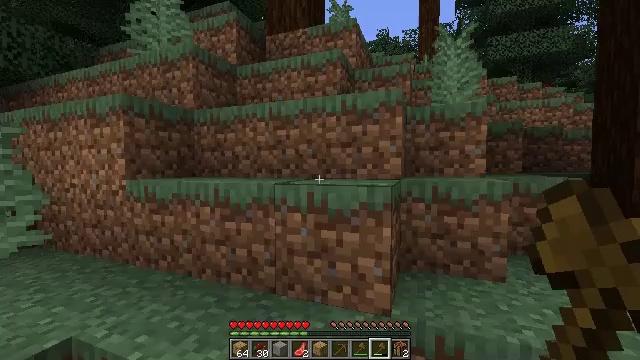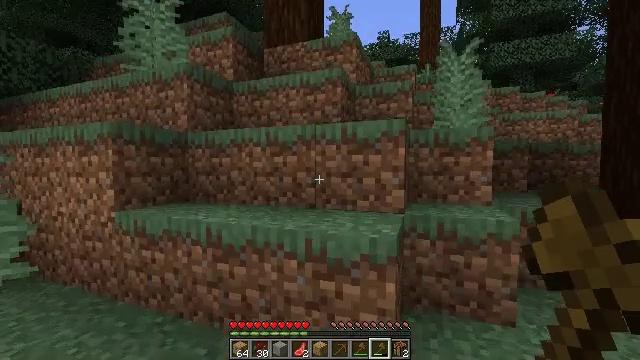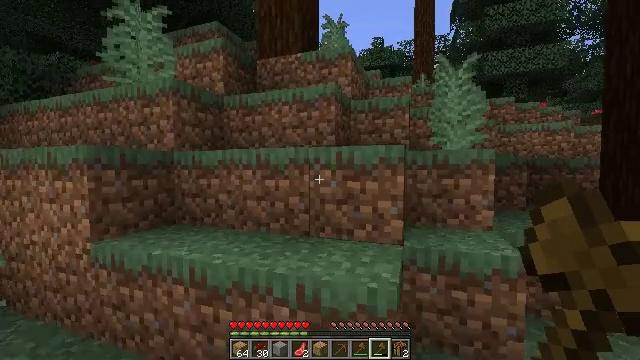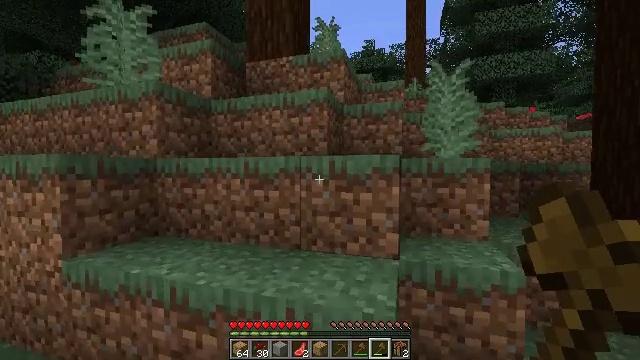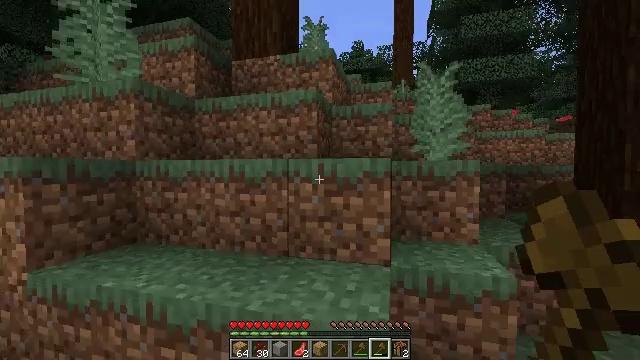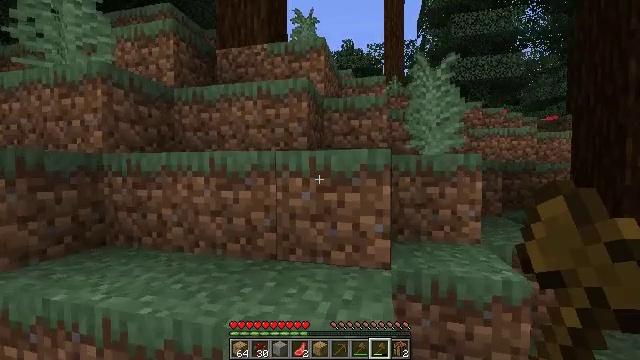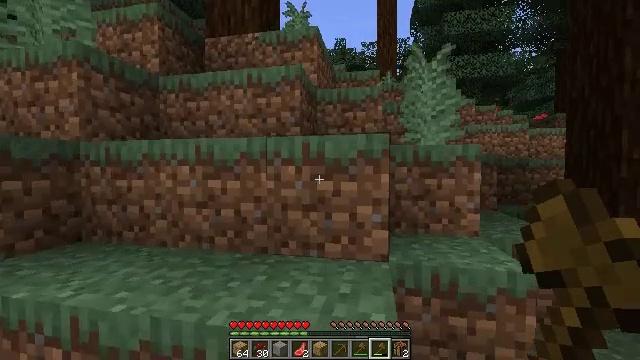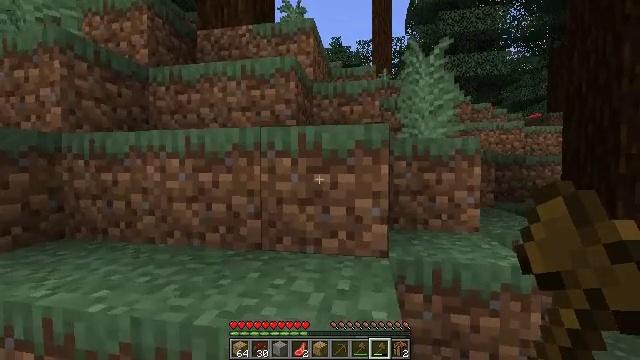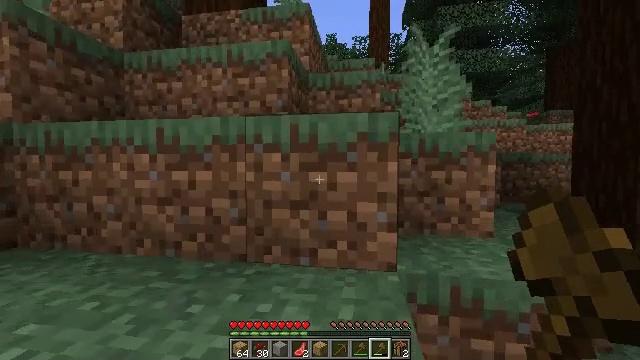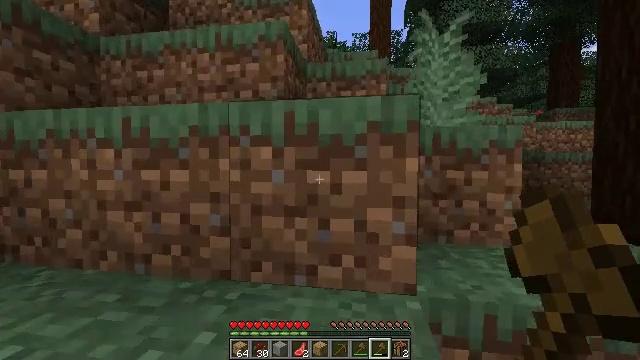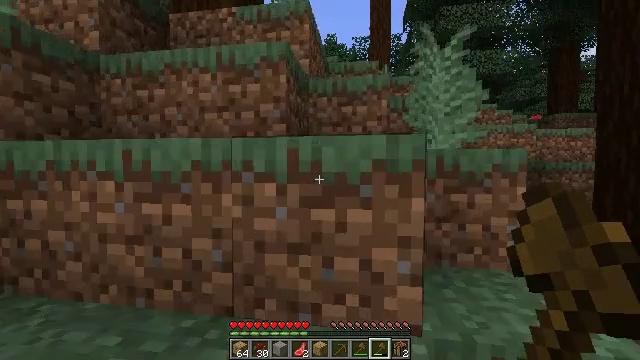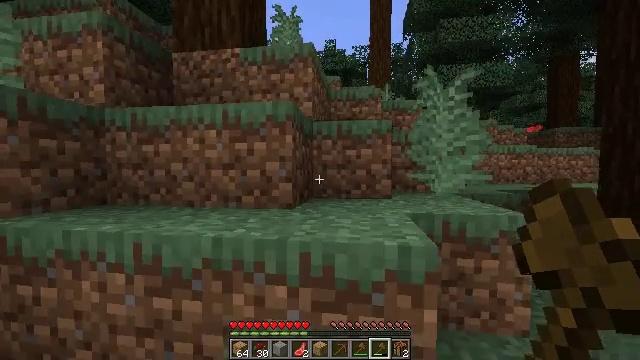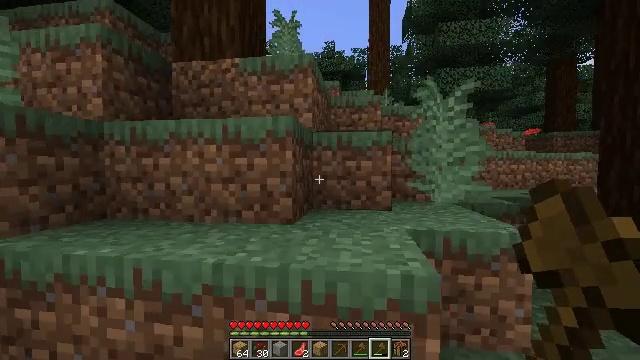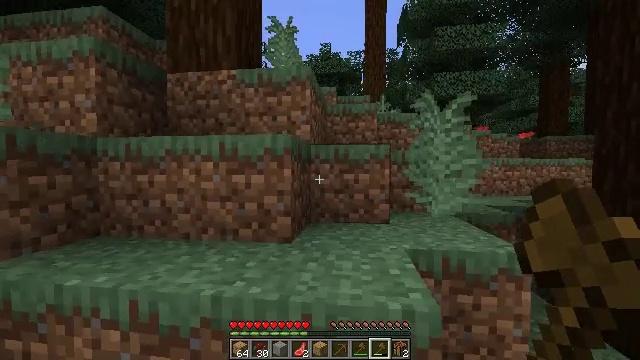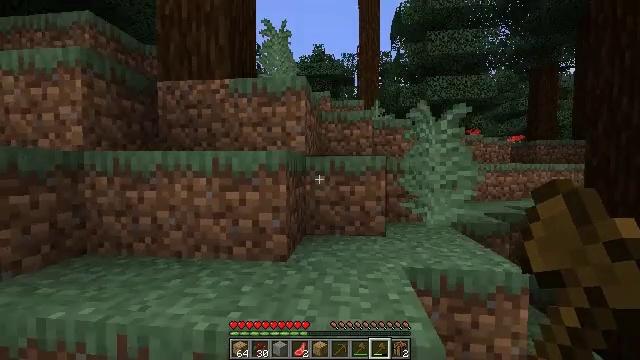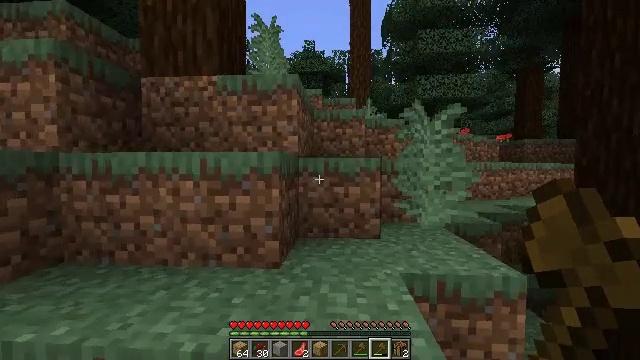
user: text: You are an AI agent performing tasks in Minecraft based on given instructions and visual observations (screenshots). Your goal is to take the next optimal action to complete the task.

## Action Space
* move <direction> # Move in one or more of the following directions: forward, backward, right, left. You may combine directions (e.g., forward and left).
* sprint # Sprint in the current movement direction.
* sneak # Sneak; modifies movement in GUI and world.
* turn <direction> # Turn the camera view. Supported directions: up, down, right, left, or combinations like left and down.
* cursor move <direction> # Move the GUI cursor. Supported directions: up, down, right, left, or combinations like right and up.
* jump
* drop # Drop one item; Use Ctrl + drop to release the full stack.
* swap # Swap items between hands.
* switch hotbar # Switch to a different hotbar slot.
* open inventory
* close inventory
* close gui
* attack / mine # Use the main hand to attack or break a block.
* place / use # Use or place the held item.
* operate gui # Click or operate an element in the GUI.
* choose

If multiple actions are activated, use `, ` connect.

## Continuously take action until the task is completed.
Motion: motion action
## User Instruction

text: Harvest sweet berries by mining the bush.
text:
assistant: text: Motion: move forward, jump
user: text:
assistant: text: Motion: move forward, turn right, jump
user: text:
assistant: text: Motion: move forward, turn right
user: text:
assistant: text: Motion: move forward, turn right
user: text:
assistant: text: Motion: move forward, turn right
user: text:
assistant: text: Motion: move forward, turn right
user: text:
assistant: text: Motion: move forward, turn right
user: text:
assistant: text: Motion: move forward, turn right
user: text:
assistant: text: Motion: move forward
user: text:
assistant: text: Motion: move forward, jump
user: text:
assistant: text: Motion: move forward, jump
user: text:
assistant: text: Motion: move forward, jump
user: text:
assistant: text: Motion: move forward, jump
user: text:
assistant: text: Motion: move forward, turn right
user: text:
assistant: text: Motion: move forward, turn right
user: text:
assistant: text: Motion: move forward, turn right
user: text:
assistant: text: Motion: move forward, turn right
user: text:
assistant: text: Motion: move forward, turn right
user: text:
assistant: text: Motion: move forward
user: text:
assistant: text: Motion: move forward, jump
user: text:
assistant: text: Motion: move forward and move left, jump
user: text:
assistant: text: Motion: move forward and move left, jump
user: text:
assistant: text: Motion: move forward and move left, jump
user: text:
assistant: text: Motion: move forward and move left, jump
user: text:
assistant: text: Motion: move forward
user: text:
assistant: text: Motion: move forward
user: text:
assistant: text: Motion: move forward
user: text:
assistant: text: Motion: move forward
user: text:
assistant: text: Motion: move forward
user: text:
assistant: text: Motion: move forward